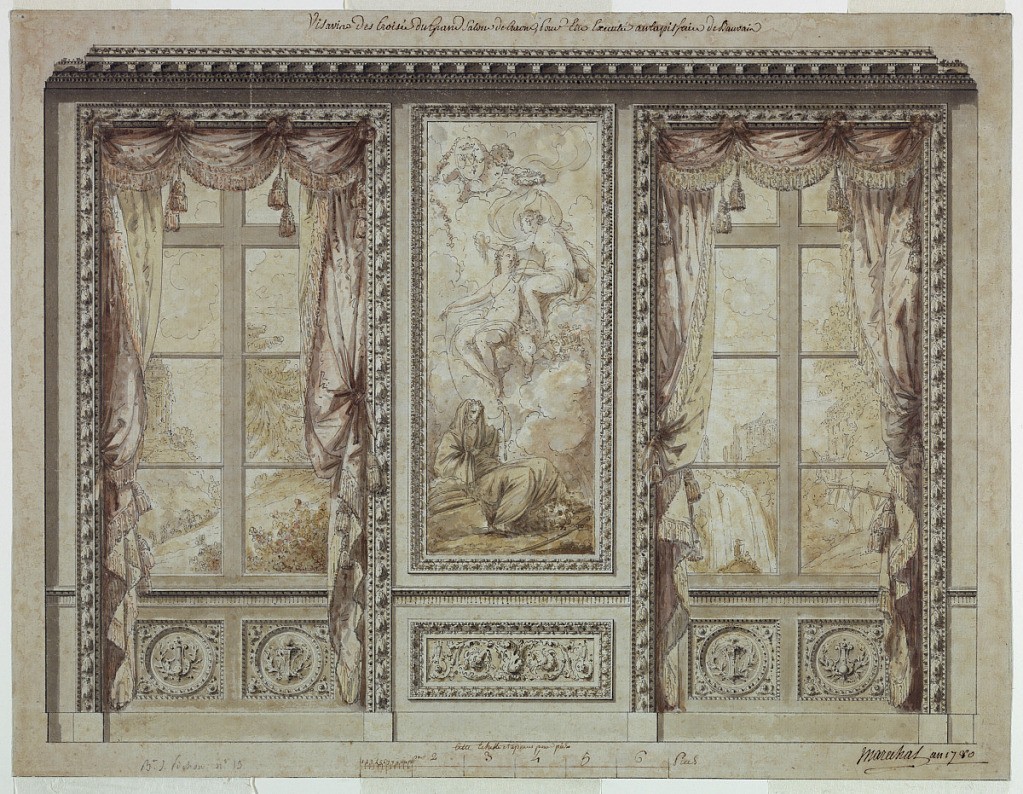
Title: Design for a Window Wall with Tapestry Panel, Chateau de Craon
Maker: Jean-Baptiste Marechal
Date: ca. 1780
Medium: Pen and black ink, brush and gray wash, rose, yellow watercolor, black chalk on cream laid paper
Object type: Drawing
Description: A design for a wall.  The central panel (tapestry) features three Fates spinning the thread of life.  Above them, a putto holds a crowned monogram, which may contain the initials of the Chateau de Craon's owner, the Marquis d'Armaille. This decorative central panel is flanked by two draped windows, through which can be seen a romantic landscape with classical temples. Beneath the windows are circular medallions with lyres and torches. Below the tapestry and on the window frames are located carved ornaments.